Question: The title in my WordPress is of two words (say "The Company" for example). Right now the default color is Blue. But I want the "The" portion in the above example to be Grey. I used the font tag and set it as '<font color="grey">The</font> Company' in the site title Input box. In the preview page it is showing correctly, but when I visit my page , it is showing as
'<font color="grey">The</font> Company'
including the tags. How to modify? I'm using mindfulness theme in WordPress
(similar kind of) if someone throws a light on option two of <URL>.
A briefly describing image:

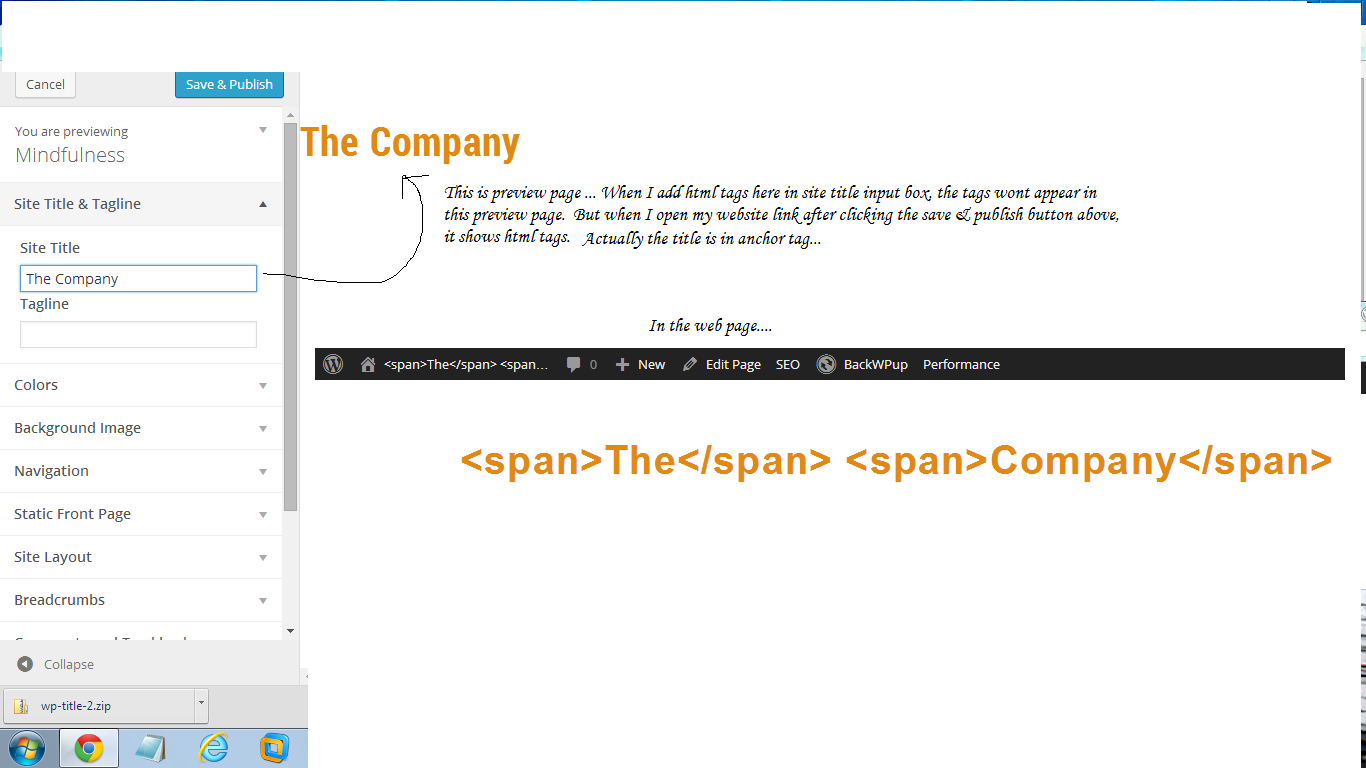
Answer: ## How to target specific words in the blog title of the Twenty Twelve theme?
You can try the following, it works for the theme:
'''
/**
* Wrap the first word of the blog title with the <span>...</span> tag.
* Assumes the Twenty Twelve theme.
*
* @see http://stackoverflow.com/a/250<PHONE>
*/
add_filter( 'body_class',
function( $class )
{
add_filter( 'bloginfo', 'so_25094932_modify_first_word', 10, 2 );
return $class;
}
);
function so_25094932_modify_first_word( $output, $show )
{
static $counter = 0;
// Target the "name" part:
if( 'name' === $show )
{
// Target the second instance:
if( 2 === ++$counter )
{
remove_filter( current_filter(), __FUNCTION__ );
// Modify the first word of the blog title:
$title = explode( ' ', $output );
if( count( $title ) > 0 )
{
$title[0] = sprintf( '<span>%s</span>', $title[0] );
}
$output = join( ' ', $title );
}
}
return $output;
}
'''
where we use the 'bloginfo' filter to target only the instance of the blog name, counted from the '<body>' tag.
Then we can target the tag with CSS:
'''
h1.site-title span{
color: red;
}
'''
Here's a screenshot:

It should be possible to adjust our code snippet to other themes as well.
I hope this helps.